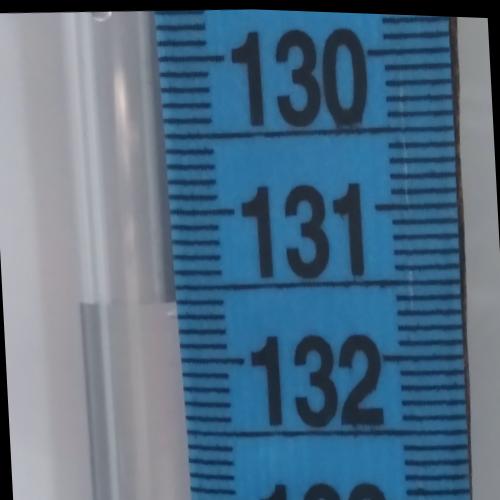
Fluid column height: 131.6 cm